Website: bh-photo
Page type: store-pickup
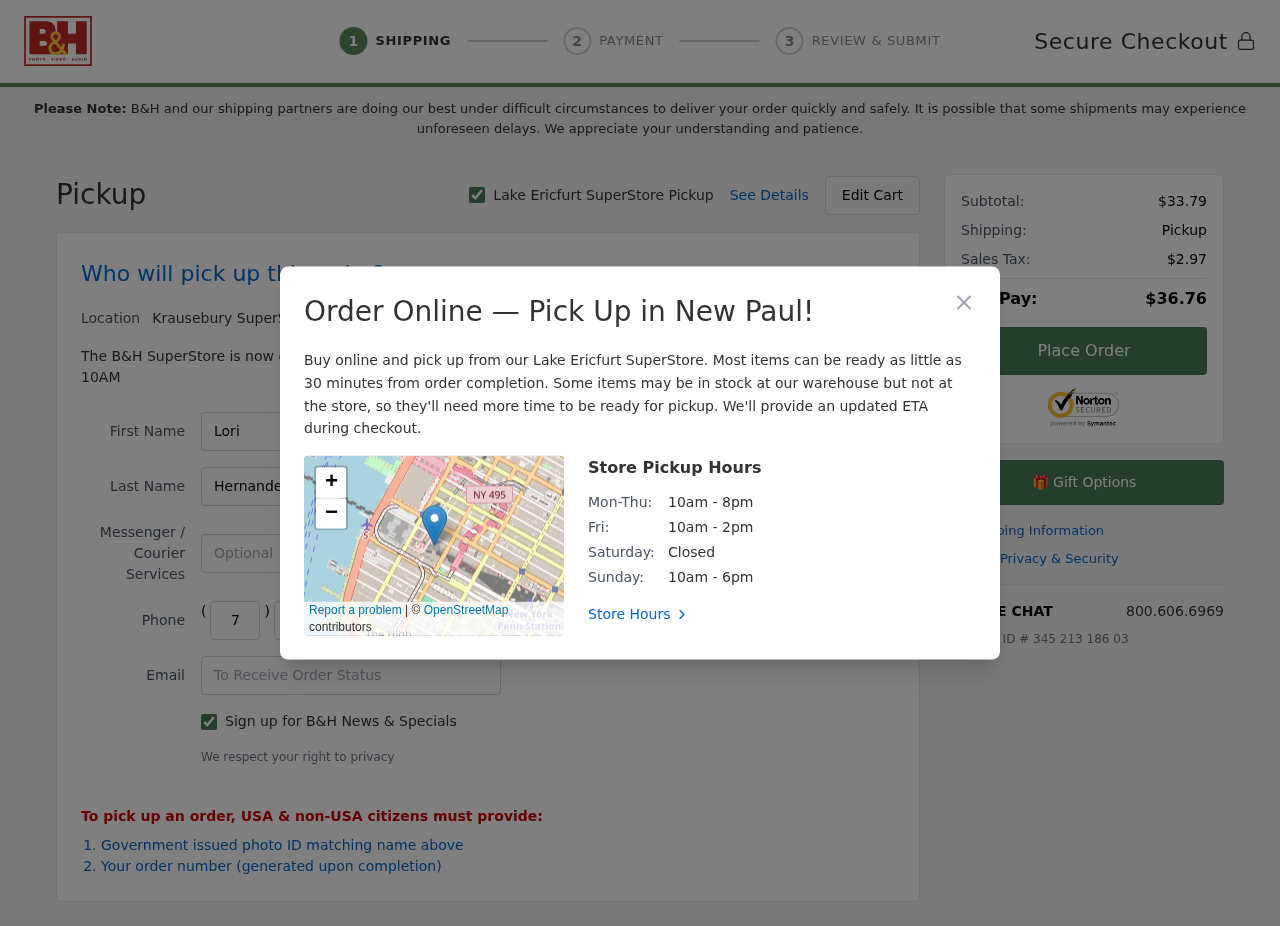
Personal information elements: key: PII_CITY
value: Lake Ericfurt
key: PII_CITY2
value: Krausebury
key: PII_CITY3
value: New Paul
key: PII_EMAIL
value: lori.hernandez@yahoo.com
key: PII_FIRSTNAME
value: Lori
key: PII_LASTNAME
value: Hernandez
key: PII_PHONE_AREA
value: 726
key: PII_PHONE_PREFIX
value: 219
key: PII_PHONE_SUFFIX
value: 9806
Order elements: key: ORDER_SUBTOTAL
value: $33.79
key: ORDER_TAX
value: $2.97
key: ORDER_TOTAL
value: $36.76
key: ORDER_ID
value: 345 213 186 03